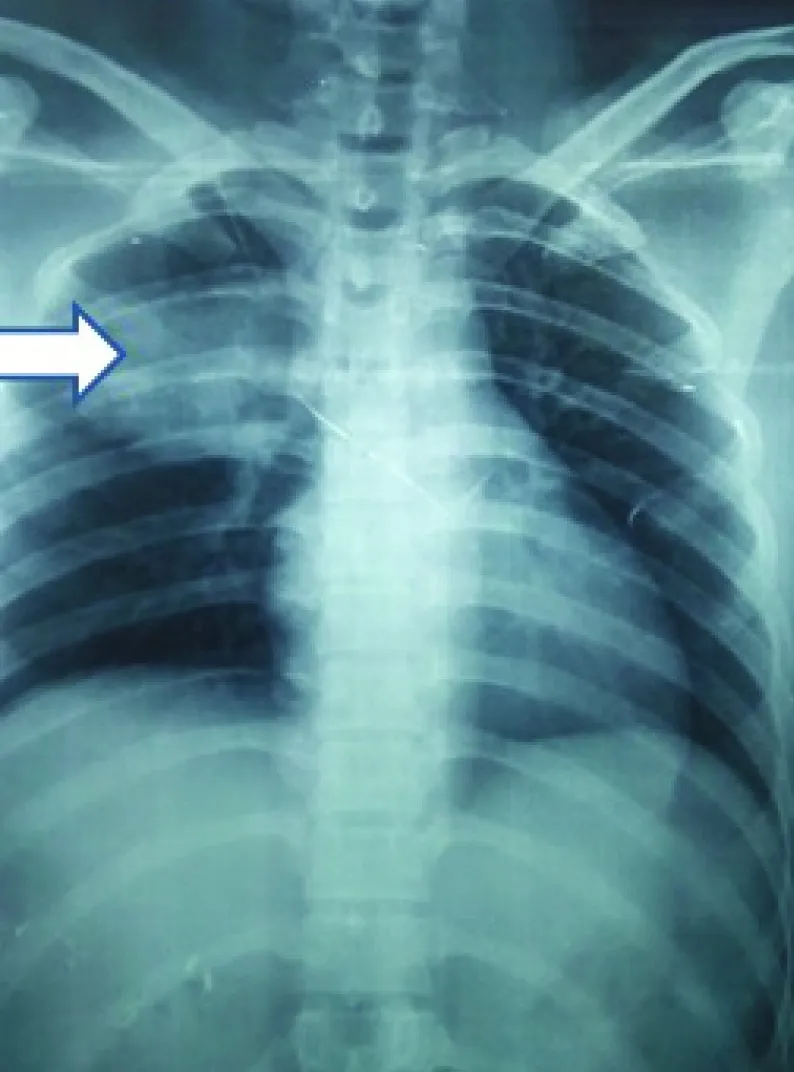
Chest X-ray revealing right sided apical lung lesion.
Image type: radiology (x_ray)